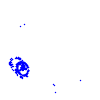
Particle: electron